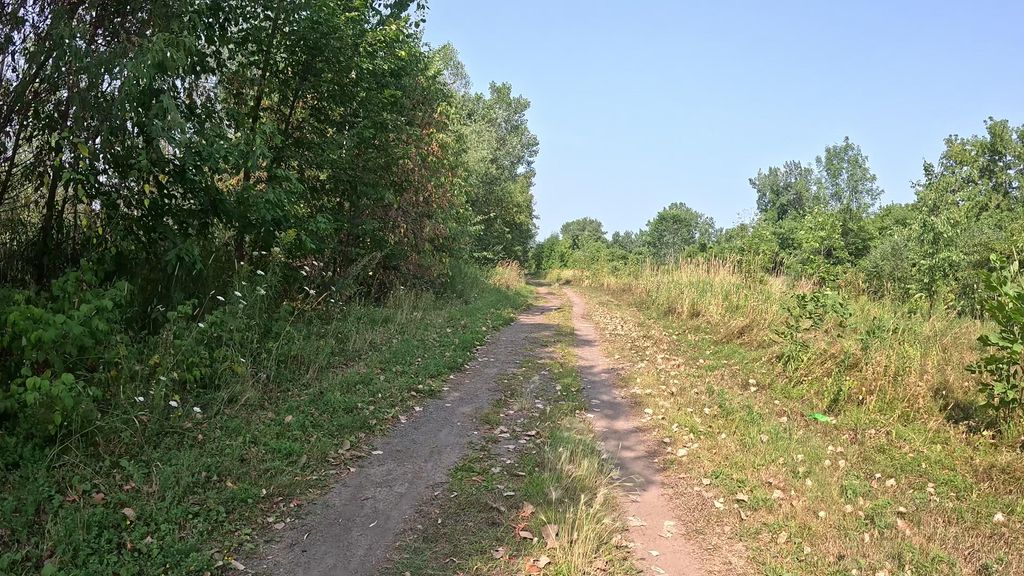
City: ottawa-gatineau